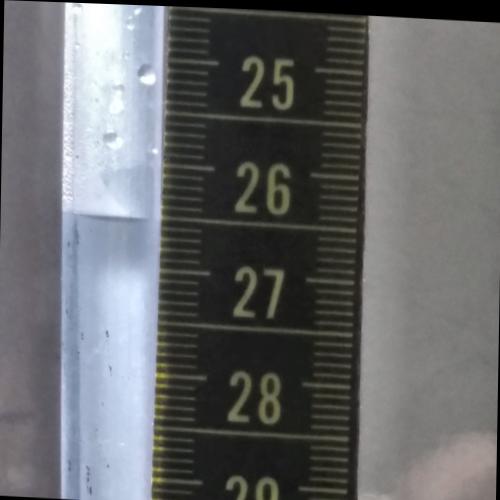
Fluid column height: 26.5 cm